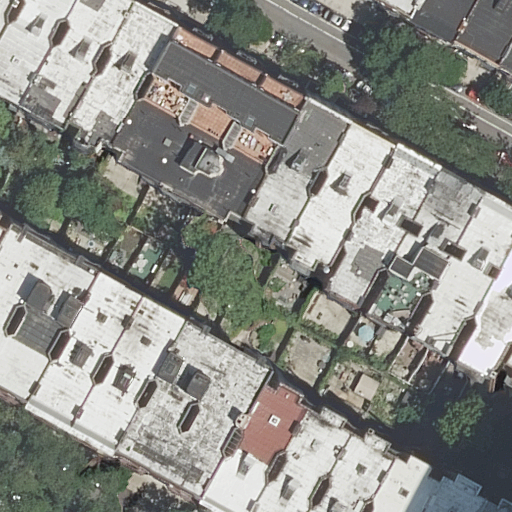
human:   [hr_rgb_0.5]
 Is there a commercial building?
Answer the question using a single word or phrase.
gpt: no

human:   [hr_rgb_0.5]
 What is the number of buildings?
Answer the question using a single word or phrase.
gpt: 27

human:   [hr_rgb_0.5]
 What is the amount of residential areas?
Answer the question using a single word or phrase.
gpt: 0

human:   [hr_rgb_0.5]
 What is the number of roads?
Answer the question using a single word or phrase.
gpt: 2

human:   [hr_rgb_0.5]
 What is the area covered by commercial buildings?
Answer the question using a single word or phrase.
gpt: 0m2

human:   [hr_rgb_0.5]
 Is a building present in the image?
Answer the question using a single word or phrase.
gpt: yes

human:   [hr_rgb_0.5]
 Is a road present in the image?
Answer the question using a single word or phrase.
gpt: yes

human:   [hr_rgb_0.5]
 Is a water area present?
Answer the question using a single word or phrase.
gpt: no

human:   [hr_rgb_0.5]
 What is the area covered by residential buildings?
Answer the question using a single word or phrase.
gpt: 6370m2

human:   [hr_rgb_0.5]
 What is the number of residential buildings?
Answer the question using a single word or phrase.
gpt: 27

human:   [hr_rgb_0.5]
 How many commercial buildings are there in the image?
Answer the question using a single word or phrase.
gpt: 0

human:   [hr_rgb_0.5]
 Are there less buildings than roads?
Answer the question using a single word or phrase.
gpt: no

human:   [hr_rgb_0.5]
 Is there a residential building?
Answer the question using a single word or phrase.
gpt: yes

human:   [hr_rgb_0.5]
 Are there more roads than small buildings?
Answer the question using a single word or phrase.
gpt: no

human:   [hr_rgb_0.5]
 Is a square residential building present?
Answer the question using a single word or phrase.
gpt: no

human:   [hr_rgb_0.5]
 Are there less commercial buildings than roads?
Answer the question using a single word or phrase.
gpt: yes

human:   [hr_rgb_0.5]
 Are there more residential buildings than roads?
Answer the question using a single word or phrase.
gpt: yes

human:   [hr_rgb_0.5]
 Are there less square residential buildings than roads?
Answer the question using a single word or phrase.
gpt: yes

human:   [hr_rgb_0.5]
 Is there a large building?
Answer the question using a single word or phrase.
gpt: yes

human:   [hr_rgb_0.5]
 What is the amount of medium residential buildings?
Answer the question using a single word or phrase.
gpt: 18

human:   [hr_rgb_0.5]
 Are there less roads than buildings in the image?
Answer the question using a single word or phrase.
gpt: yes

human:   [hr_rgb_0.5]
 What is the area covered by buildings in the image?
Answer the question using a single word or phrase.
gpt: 6370m2

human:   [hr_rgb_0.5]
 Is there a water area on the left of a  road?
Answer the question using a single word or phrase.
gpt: no

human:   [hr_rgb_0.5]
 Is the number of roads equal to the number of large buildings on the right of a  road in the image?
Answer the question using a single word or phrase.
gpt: yes

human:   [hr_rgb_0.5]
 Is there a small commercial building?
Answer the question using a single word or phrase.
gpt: no

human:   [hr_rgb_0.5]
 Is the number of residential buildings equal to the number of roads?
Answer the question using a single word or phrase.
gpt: no

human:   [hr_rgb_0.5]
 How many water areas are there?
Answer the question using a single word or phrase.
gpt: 0

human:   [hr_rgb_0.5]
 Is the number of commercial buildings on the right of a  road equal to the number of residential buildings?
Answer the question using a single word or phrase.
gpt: no

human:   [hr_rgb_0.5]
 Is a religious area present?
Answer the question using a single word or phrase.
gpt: no

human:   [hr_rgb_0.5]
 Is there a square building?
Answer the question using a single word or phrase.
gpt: no

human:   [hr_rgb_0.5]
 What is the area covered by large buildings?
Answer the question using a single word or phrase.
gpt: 2277m2

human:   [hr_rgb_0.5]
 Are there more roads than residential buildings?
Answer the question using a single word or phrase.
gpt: no

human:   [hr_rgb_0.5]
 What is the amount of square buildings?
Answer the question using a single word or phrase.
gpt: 0

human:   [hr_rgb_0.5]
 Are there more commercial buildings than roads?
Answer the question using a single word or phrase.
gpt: no

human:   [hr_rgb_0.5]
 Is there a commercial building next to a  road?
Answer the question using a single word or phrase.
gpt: no

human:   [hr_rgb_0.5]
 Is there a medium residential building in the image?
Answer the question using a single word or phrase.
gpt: yes

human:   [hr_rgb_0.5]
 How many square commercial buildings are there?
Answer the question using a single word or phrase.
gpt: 0

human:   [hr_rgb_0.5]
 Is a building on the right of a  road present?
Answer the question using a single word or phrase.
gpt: yes

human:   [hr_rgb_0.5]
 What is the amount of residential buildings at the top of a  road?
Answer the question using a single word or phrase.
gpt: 20

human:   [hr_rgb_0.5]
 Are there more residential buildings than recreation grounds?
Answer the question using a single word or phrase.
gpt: yes

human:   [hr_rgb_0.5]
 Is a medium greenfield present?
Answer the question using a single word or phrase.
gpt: no

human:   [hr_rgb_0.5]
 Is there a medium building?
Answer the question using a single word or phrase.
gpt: yes

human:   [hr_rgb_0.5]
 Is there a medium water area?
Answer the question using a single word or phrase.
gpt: no

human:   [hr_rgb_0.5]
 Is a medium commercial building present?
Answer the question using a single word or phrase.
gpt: no

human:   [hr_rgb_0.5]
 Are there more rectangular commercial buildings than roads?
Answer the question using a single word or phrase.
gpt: no

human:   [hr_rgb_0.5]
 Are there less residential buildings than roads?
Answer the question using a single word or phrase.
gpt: no

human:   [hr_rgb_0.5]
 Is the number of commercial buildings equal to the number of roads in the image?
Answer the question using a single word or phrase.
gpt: no

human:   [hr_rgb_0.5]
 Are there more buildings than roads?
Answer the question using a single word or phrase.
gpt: yes

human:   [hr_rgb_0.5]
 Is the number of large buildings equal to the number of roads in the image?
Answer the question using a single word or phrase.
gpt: no

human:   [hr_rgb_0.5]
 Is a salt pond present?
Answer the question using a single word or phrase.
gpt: no

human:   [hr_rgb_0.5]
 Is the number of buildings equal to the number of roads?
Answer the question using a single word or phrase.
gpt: no

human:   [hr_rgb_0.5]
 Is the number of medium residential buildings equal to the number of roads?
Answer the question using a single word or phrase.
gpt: no

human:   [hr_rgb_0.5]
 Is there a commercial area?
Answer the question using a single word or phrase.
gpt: no

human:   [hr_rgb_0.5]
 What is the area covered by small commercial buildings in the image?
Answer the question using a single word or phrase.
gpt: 0m2

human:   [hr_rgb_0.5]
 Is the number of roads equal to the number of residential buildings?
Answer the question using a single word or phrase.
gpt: no

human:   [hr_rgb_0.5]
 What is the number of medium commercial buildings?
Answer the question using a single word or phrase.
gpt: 0

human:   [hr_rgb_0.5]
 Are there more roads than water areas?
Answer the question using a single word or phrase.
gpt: yes

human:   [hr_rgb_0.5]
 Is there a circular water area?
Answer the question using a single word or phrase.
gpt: no

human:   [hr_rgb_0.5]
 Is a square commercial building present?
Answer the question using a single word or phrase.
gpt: no

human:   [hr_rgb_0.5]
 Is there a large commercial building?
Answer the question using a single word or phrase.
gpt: no

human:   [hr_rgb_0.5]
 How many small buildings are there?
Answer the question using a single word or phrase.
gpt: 6

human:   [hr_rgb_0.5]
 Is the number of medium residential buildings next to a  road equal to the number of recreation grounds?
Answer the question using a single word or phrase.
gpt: no

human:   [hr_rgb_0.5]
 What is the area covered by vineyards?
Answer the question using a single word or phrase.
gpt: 0m2

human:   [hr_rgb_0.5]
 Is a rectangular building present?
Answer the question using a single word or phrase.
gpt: yes